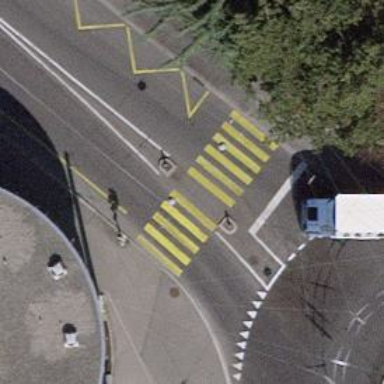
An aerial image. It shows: Secondary road with asphalt surface. There is cycle track alongside the road with trolley wires above.